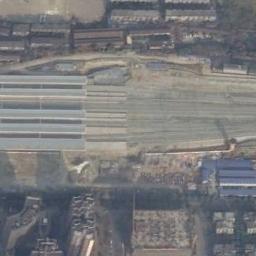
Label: railway_station